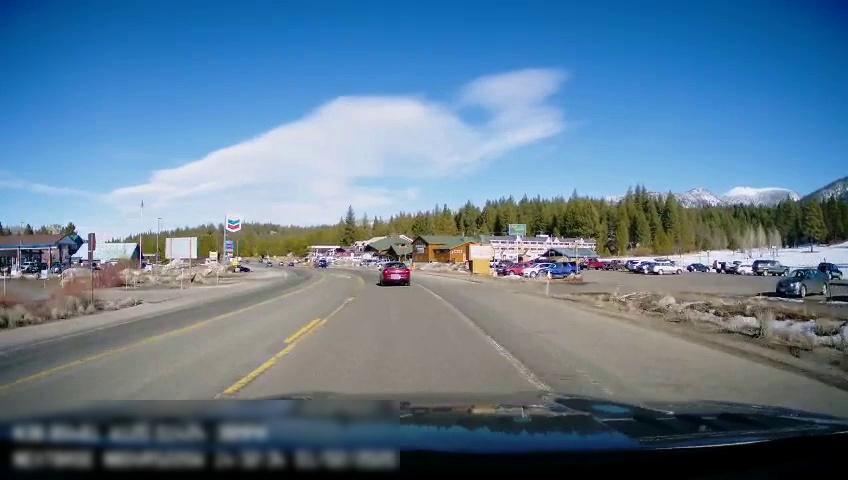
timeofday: Day
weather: Sunny
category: Drivable Space
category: Vehicles | Car
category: Vehicles | SUV
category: Vehicles | Car
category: Vehicles | SUV
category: Vehicles | SUV
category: Vehicles | SUV
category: Vehicles | SUV
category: Vehicles | Car
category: Vehicles | Car
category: Vehicles | Car
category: Vehicles | Truck
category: Vehicles | SUV
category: Vehicles | SUV
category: Vehicles | SUV
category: Vehicles | SUV
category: Vehicles | SUV
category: Vehicles | Truck
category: Vehicles | SUV
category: Vehicles | SUV
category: Vehicles | SUV
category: Lanes | Current Lane
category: Lanes | Current Lane
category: Lanes | Opposite Lane